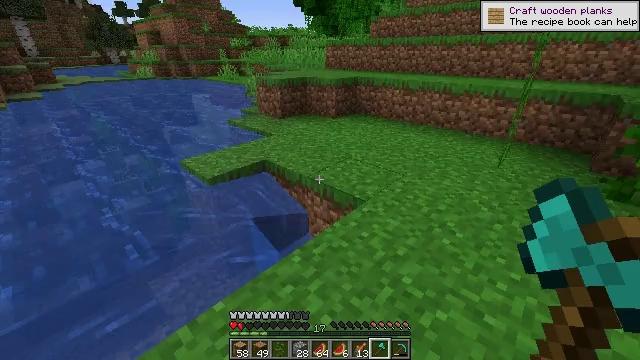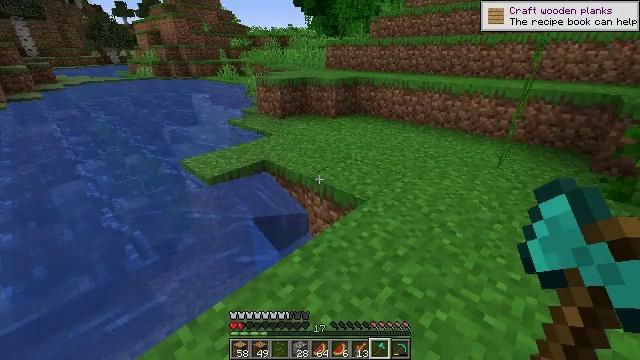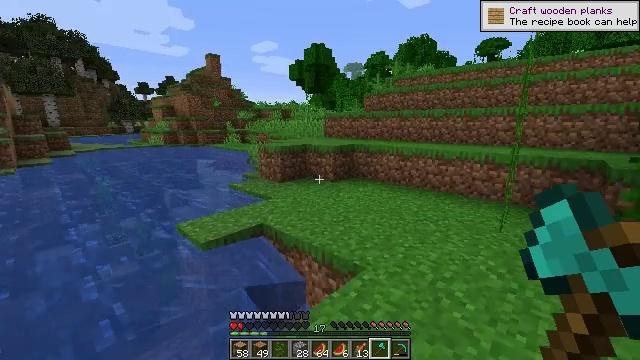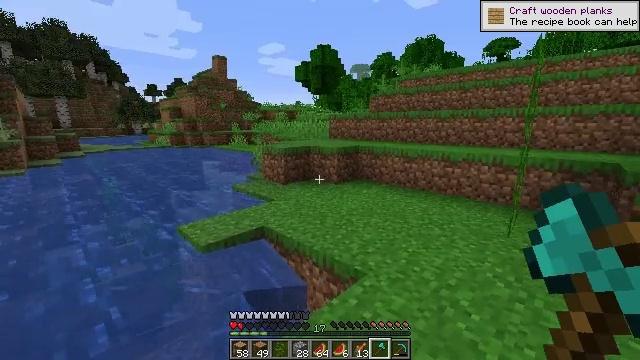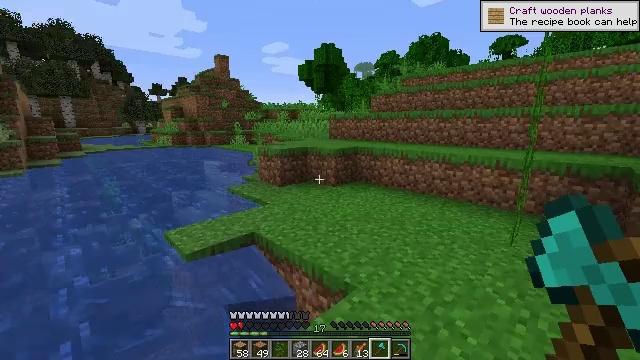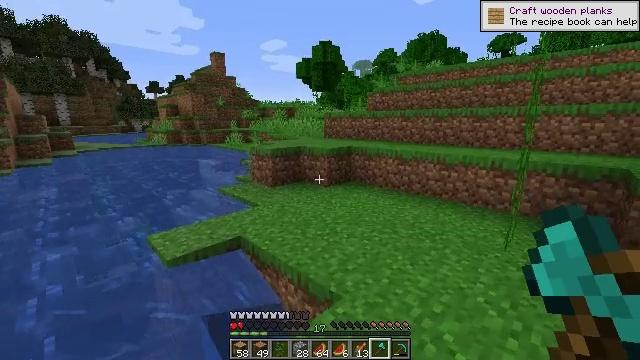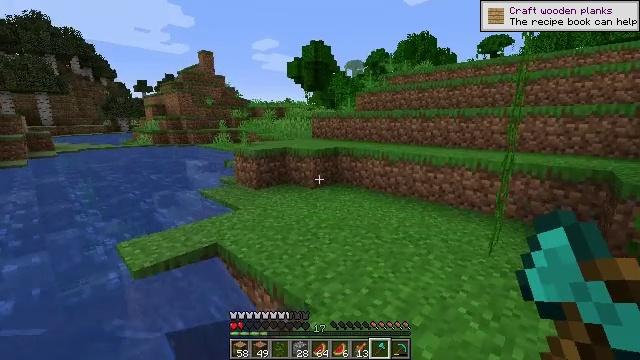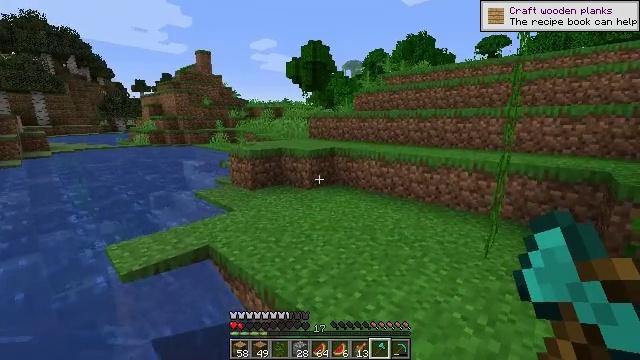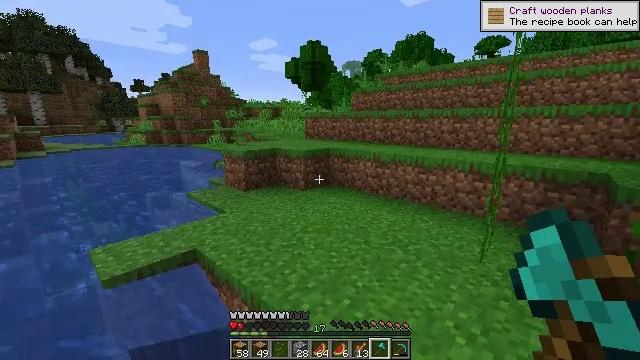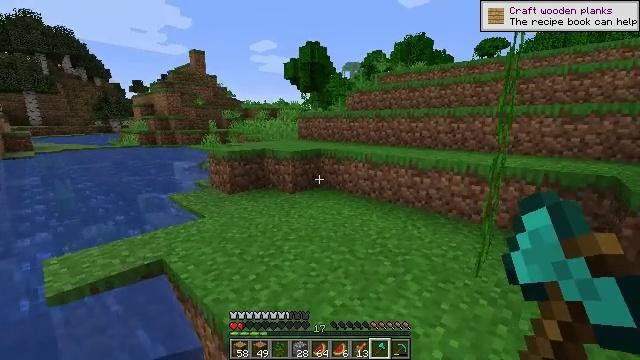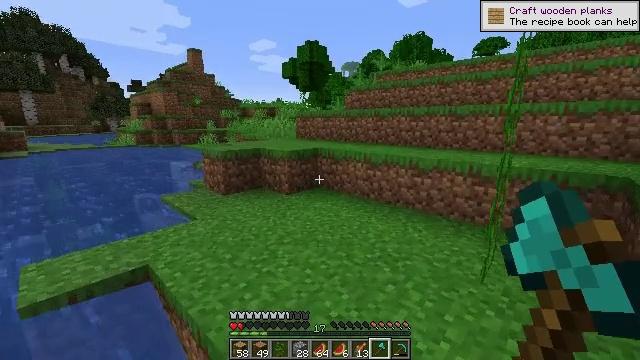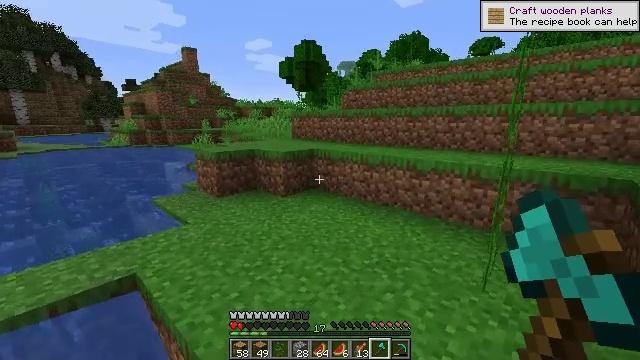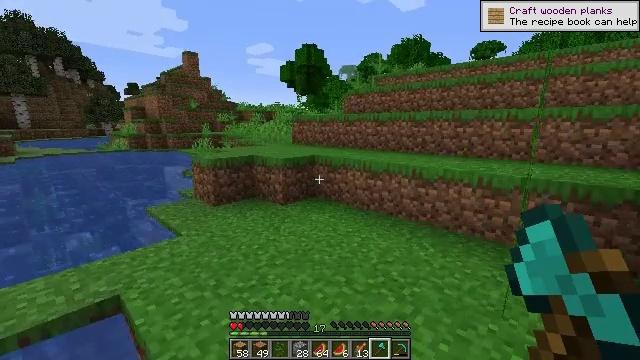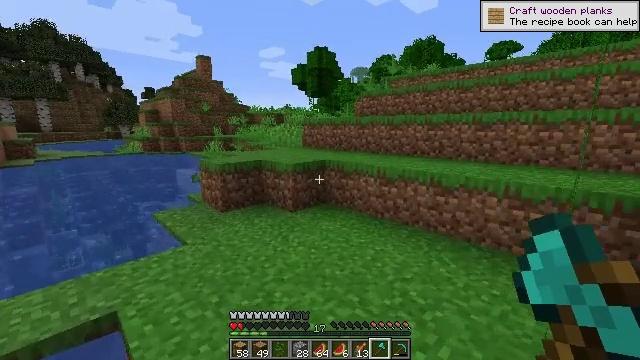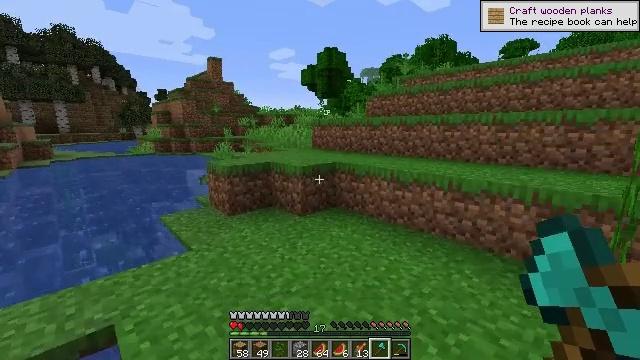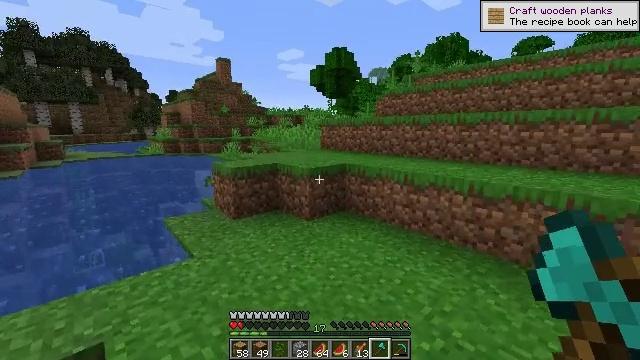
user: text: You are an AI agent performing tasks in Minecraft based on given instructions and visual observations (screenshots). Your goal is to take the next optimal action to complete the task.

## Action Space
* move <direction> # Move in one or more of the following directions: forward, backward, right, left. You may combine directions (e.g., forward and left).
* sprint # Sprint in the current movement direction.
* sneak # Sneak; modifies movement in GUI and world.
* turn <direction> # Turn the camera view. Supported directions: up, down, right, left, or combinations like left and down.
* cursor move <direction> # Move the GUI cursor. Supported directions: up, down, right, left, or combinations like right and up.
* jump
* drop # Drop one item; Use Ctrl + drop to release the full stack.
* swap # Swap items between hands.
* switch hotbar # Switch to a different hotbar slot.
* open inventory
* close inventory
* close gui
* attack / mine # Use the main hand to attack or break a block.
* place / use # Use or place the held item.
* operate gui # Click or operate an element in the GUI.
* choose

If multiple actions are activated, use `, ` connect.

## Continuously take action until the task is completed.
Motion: motion action
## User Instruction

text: Dig up the grass block for dirt.
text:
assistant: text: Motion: no_op
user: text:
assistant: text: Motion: move forward and move right, turn up
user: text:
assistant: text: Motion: move forward and move right, turn left
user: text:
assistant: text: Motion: move forward and move right
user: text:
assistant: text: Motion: move forward and move right
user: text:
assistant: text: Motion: move forward and move right, turn right
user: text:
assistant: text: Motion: move forward and move right
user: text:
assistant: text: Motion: move forward and move right
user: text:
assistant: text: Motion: move forward
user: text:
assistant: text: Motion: move forward
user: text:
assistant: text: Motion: move forward
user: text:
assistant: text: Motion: move forward
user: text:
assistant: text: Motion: move forward, turn left
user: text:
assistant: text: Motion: move forward, turn left
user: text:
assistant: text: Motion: move forward, turn left
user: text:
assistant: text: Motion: move forward, turn left
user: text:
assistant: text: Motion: move forward
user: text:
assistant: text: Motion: move forward
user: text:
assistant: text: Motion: move forward
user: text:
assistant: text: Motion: move forward
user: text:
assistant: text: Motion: move forward, attack / mine
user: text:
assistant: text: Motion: move forward, attack / mine
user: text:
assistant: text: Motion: move forward, attack / mine
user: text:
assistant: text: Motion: attack / mine
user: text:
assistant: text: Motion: turn down, attack / mine
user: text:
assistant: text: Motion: turn left and down, attack / mine
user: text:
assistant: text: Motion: attack / mine
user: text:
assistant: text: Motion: attack / mine
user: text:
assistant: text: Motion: attack / mine
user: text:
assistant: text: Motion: attack / mine